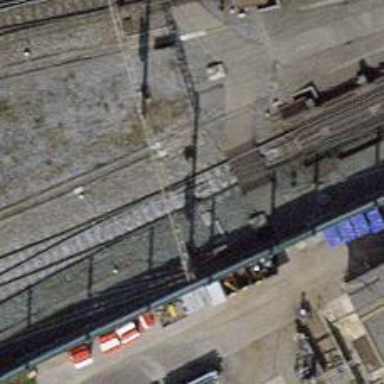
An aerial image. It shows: Railway switch.